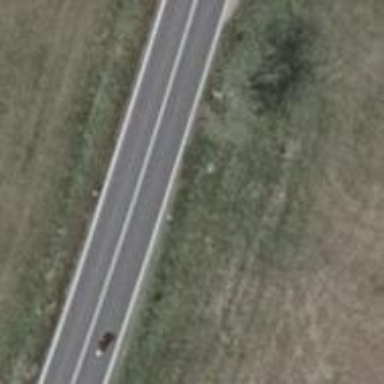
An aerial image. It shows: Secondary road with asphalt surface.